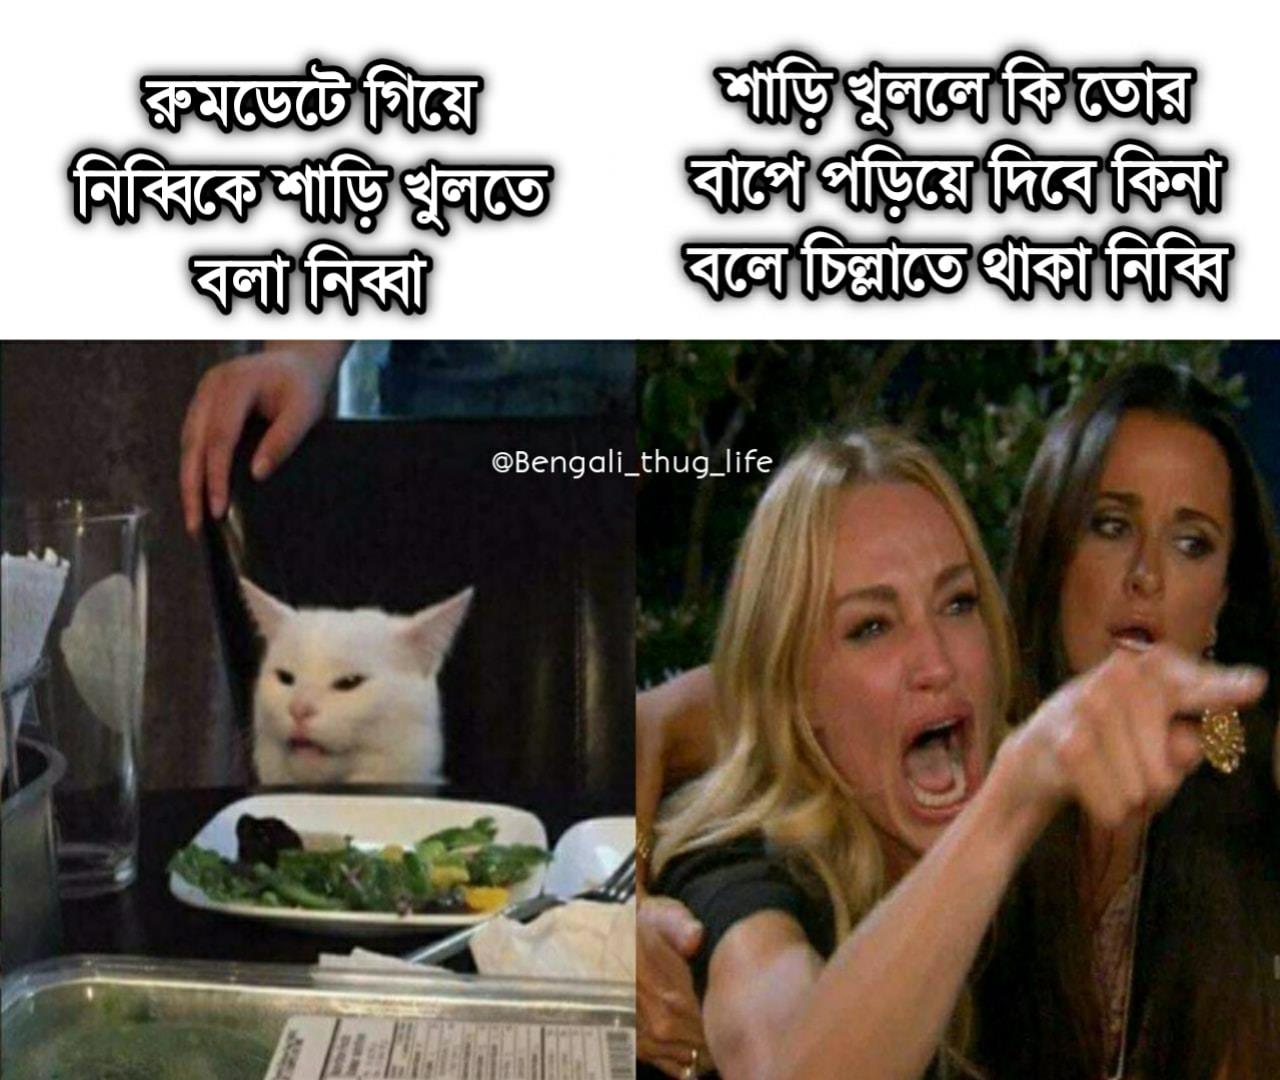
Caption: রুমডেটে গিয়ে নিব্বিকে শাড়ি খুলতে বলা নিব্বা   শাড়ি খুললে কি তোর বাপে পড়িয়ে দিবে কিনা বলে চিল্লাতে থাকা নিব্বি
Label: non-hate